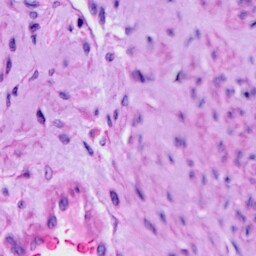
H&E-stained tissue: Cervix